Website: apple
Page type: cart
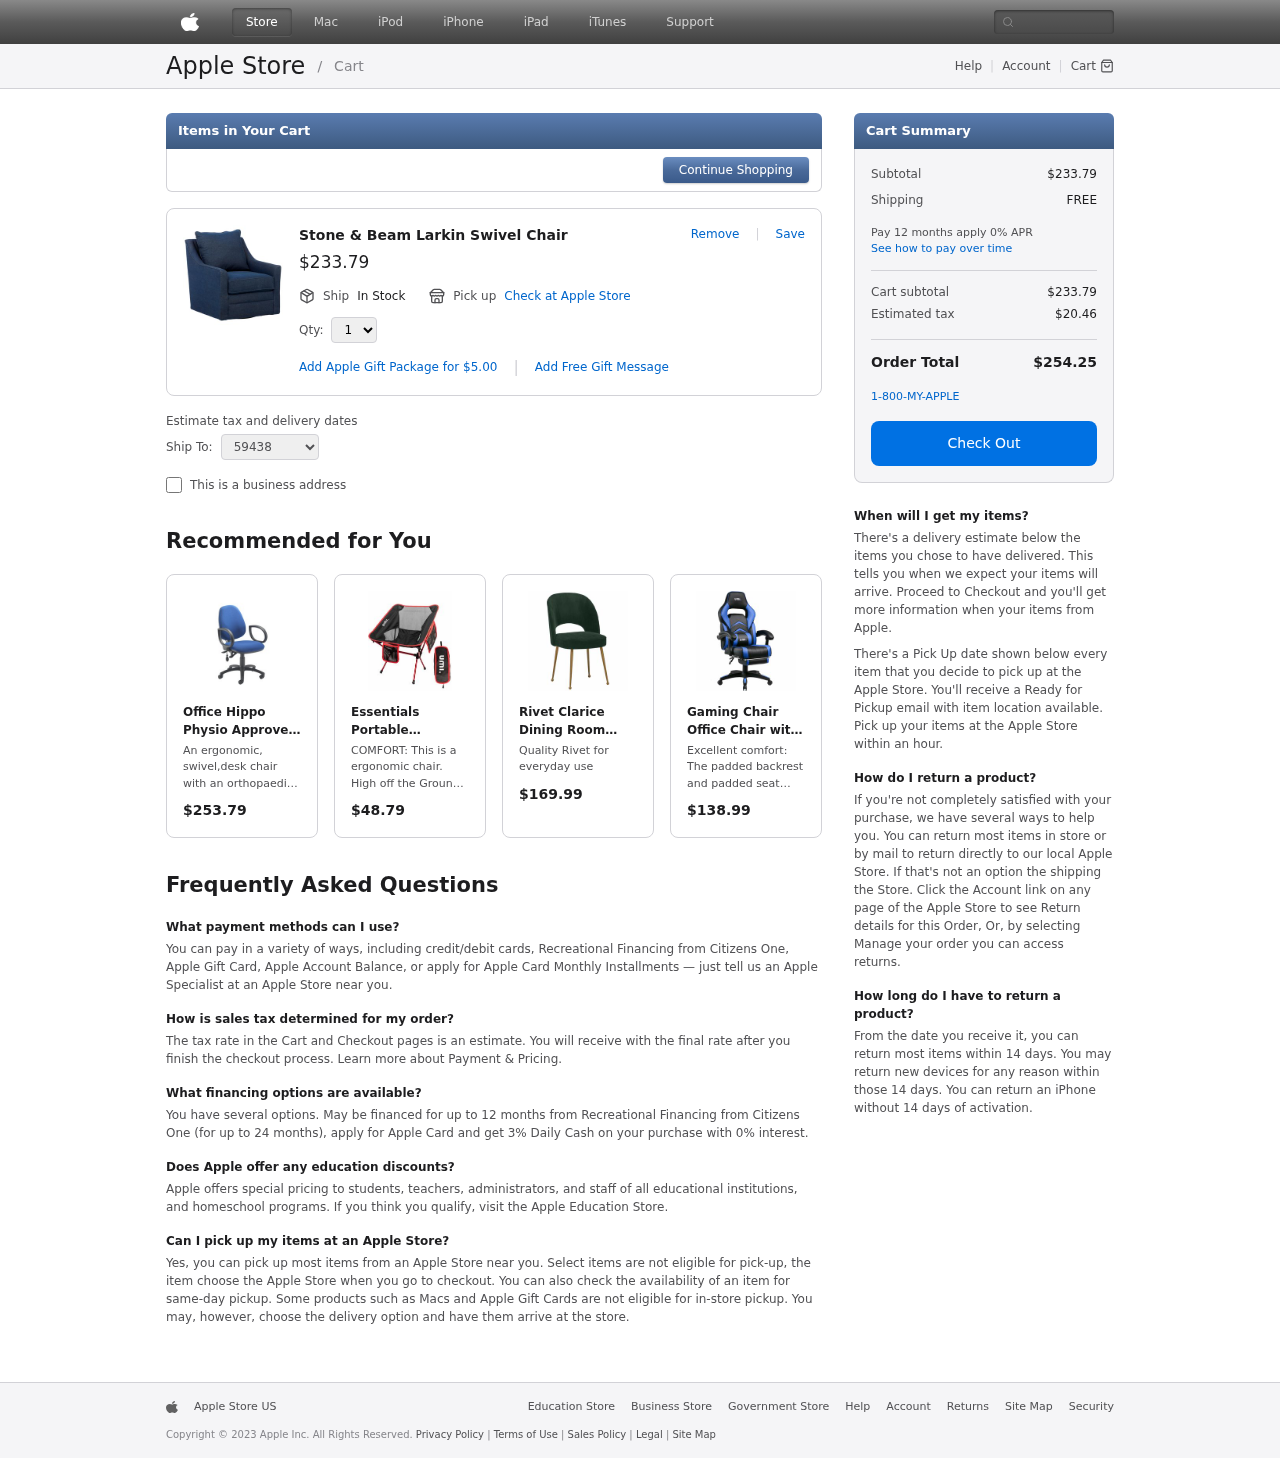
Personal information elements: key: PII_POSTCODE
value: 59438
Product elements: key: PRODUCT1_NAME
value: Stone & Beam Larkin Swivel Chair
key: PRODUCT1_PRICE
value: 233.79
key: PRODUCT1_QUANTITY
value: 1
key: PRODUCT2_DESC
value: An ergonomic, swivel,desk chair with an orthopaedic design which has been approved by a qualified physiotherapist; for use in commercial offices as well as the home office
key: PRODUCT2_NAME
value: Office Hippo Physio Approved Ergonomic 2 Lever Office Chair with Fixed Loop Arms and Adjustable Lumb
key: PRODUCT2_PRICE
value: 253.79
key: PRODUCT3_DESC
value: COMFORT: This is a ergonomic chair. High off the Ground. Deeper Seat makes you feel surrounded and very relaxed. Mesh Panels on the back and sides allow for increased airflow to keep you cool even in
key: PRODUCT3_NAME
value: Essentials Portable Camping Chair Compact Ultralight Folding Chair with Carry Bag for Hiking, Beach,
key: PRODUCT3_PRICE
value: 48.79
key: PRODUCT4_DESC
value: Quality Rivet for everyday use
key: PRODUCT4_NAME
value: Rivet Clarice Dining Room Kitchen Chair Open Back, 33"H
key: PRODUCT4_PRICE
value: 169.99
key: PRODUCT5_DESC
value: Excellent comfort: The padded backrest and padded seat provide support and ensure you sit comfortably all day long.
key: PRODUCT5_NAME
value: Gaming Chair Office Chair with Footrests Gamer Swivel Chair Height-Adjustable Gaming Chair PC Chair
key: PRODUCT5_PRICE
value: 138.99
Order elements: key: ORDER_SUBTOTAL
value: $233.79
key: ORDER_SHIPPING_COST
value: FREE
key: ORDER_SUBTOTAL2
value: $233.79
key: ORDER_TAX
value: $20.46
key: ORDER_TOTAL
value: $254.25